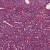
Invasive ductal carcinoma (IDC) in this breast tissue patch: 1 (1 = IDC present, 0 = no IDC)